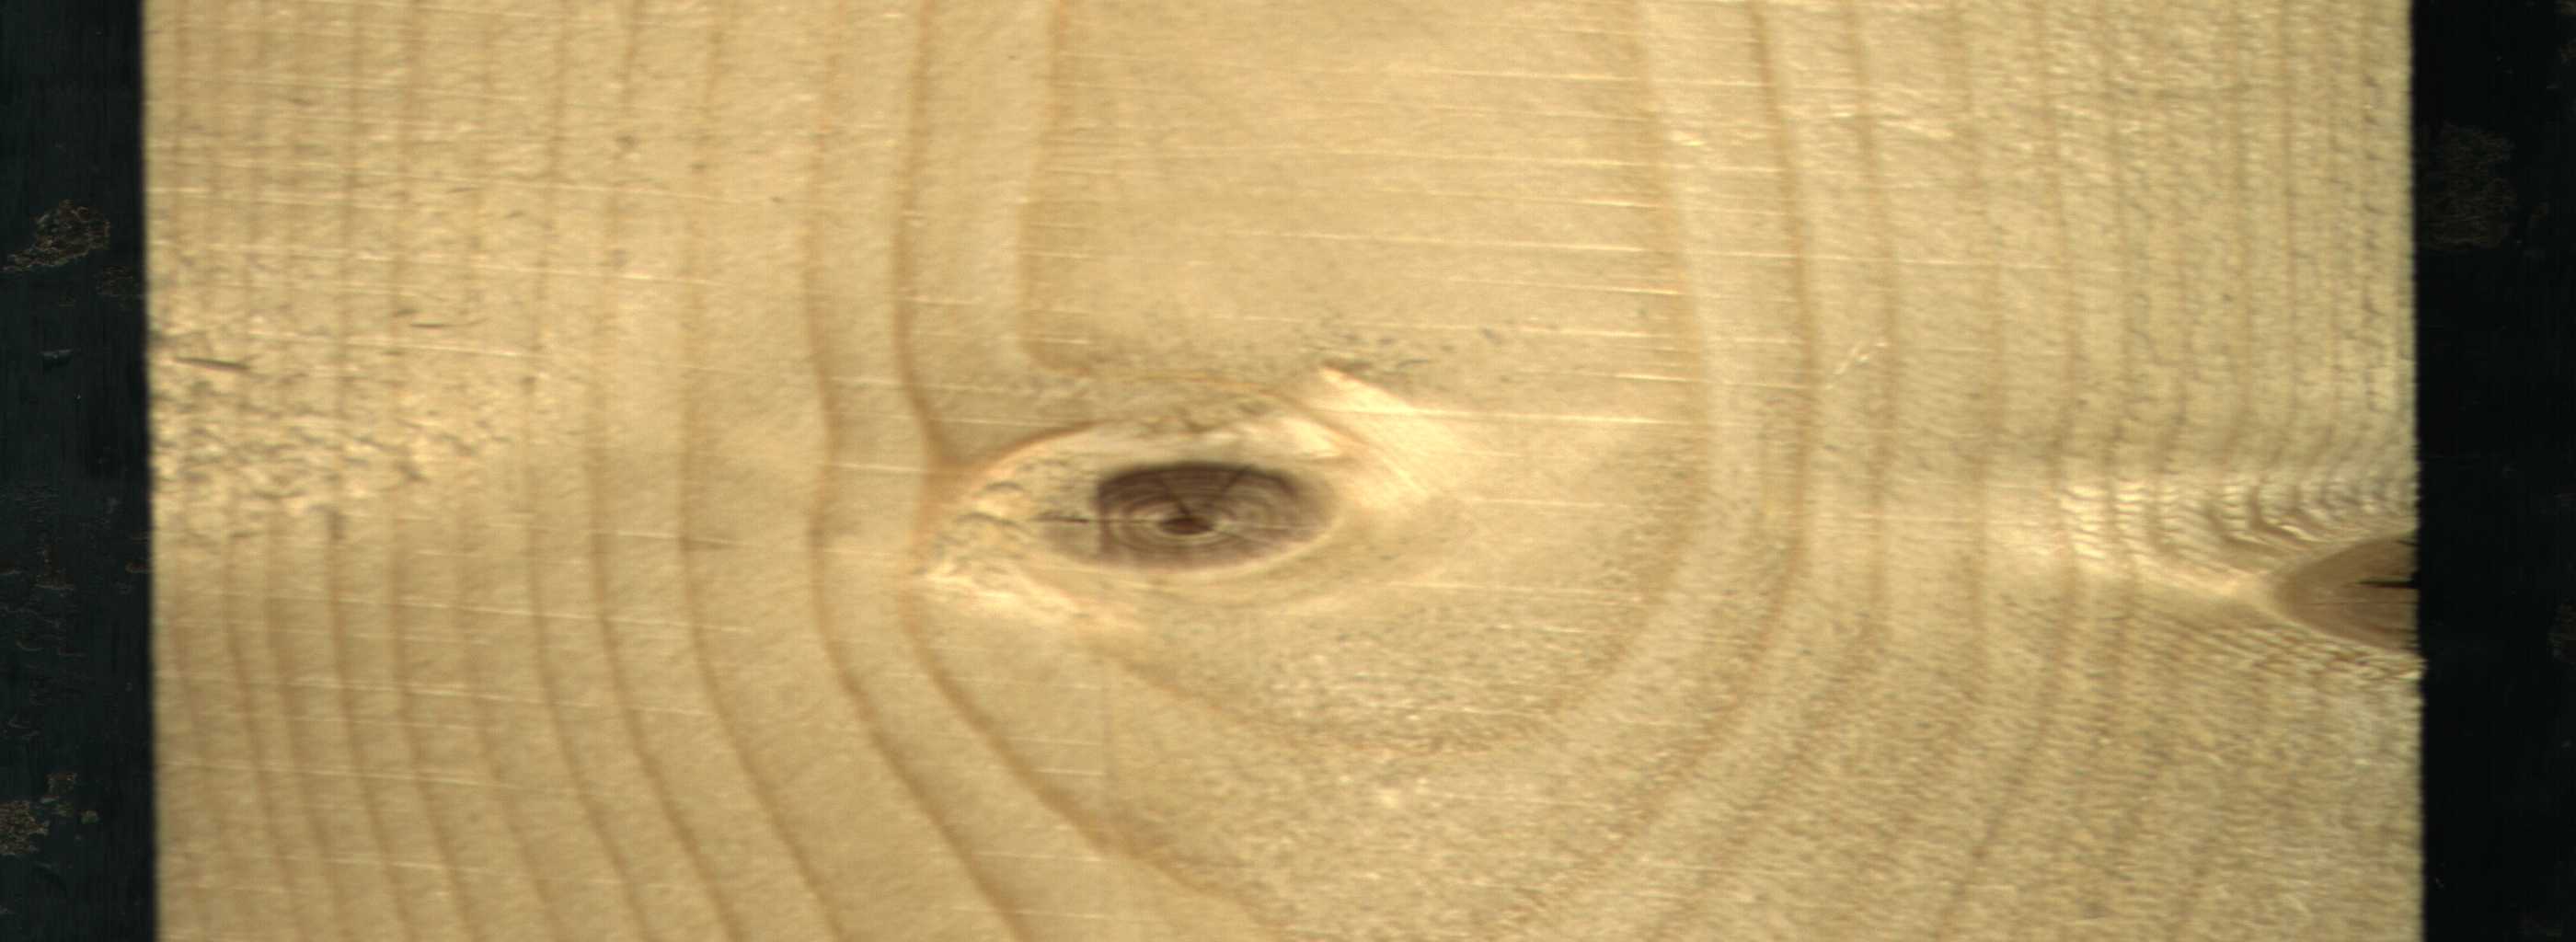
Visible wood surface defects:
knot_with_crack
Live_Knot